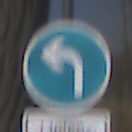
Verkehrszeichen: VorgeschriebeneFahrtrichtungLinks
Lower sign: BesondereFahrzeugeUndTransportgueter2
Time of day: Midday
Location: Outdoor (Nature)
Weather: Clear
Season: NotSpecified
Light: Natural